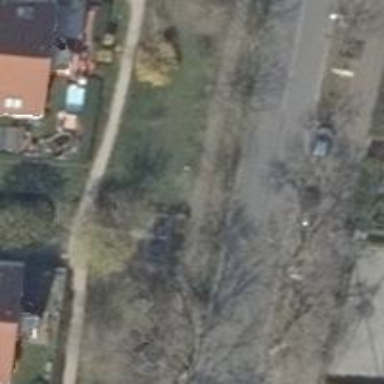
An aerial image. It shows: Avenue lined with broadleaved deciduous trees.